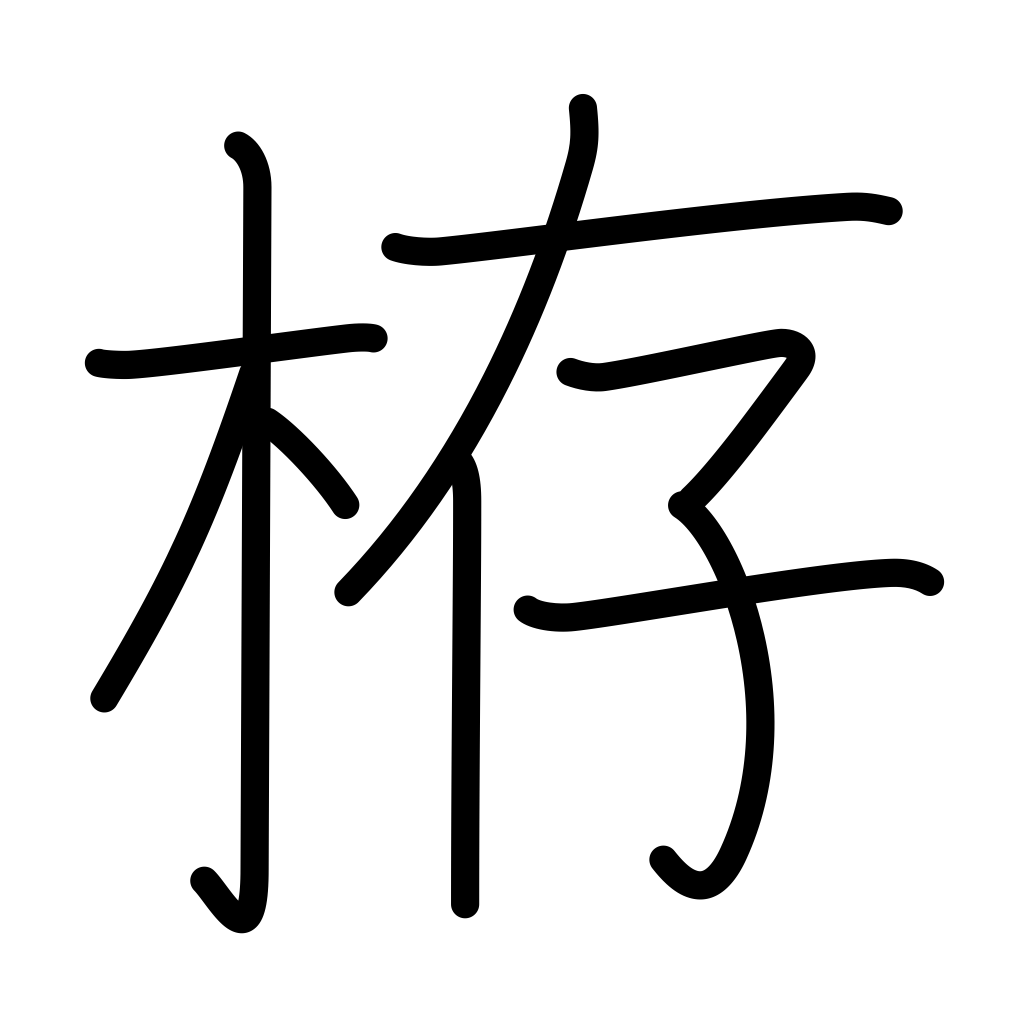
Meaning: weir